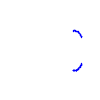
Particle: proton